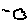
Label: cloud